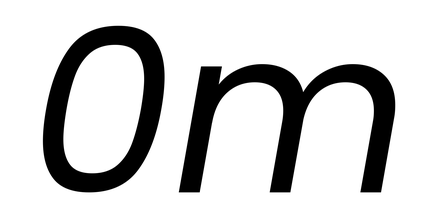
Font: Poppins-Italic